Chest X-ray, PA view. Patient: 39 years old, sex F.
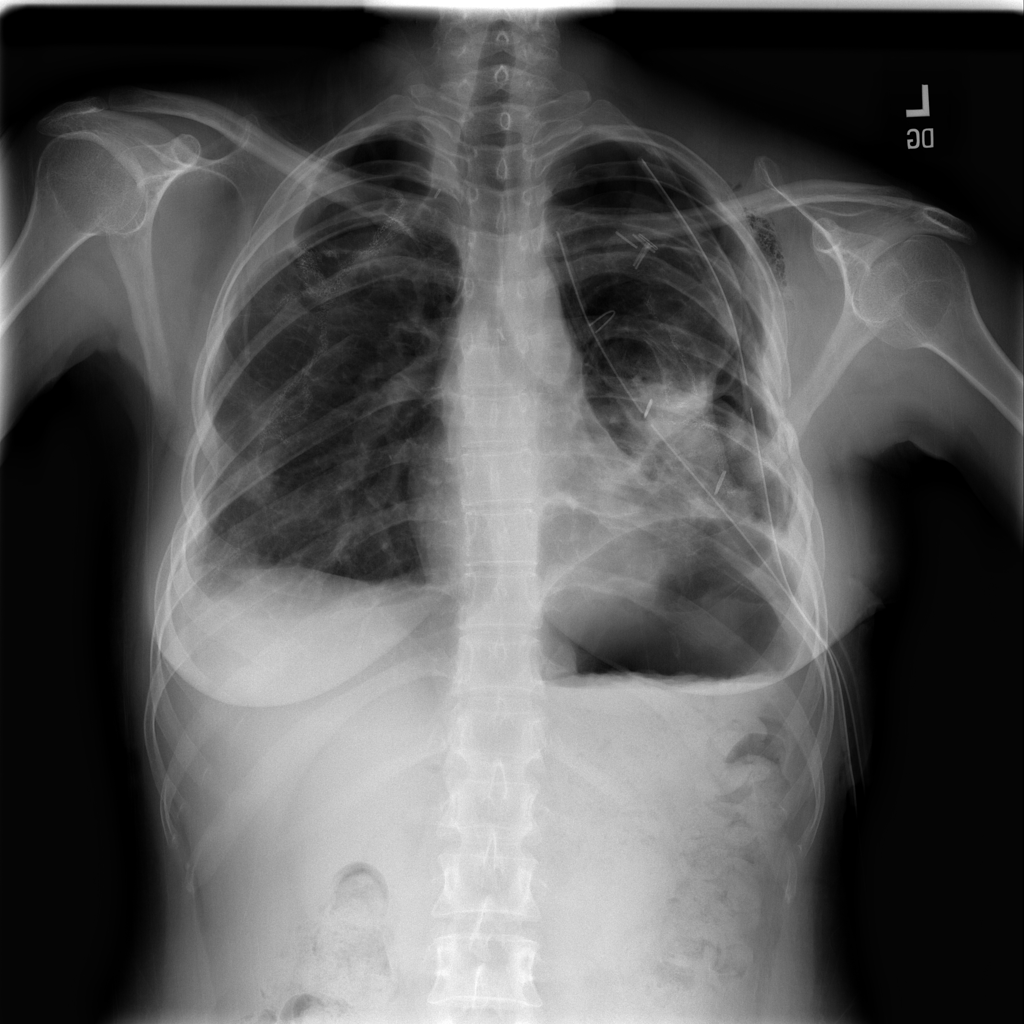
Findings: Pneumothorax